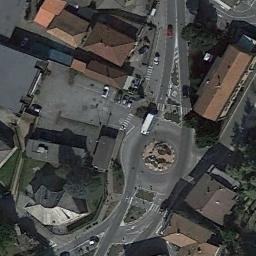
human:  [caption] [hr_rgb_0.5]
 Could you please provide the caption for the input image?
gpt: There are many buildings around the roundabout .

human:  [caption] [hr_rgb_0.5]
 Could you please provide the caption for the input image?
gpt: The roundabout is next to buildings and trees .

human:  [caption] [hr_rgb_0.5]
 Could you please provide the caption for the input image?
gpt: The roundabout with some exits and entrances is surrounded by lots of buildings .

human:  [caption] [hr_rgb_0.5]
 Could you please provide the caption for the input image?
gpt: There are many bifurcated roads with many moving and waiting vehicles at the roundabout, Many neatly arranged buildings and some trees around the roundabout .

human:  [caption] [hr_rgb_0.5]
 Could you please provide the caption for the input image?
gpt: There are some buildings around the roundabout .